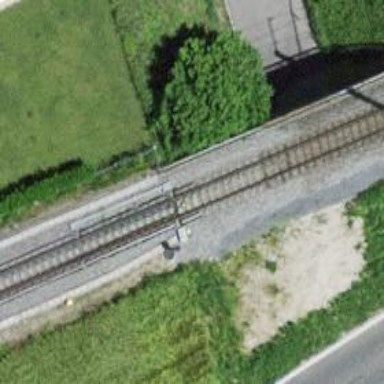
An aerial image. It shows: Narrow-gauge railway bridge with electrified contact lines and one track.